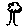
Label: tree